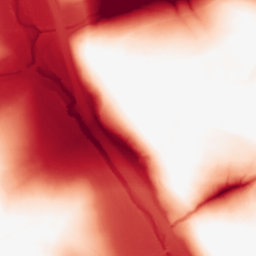
Category: morphological
Decomposition family: tophat
Decomposition parameters: size: 100
mode: black
Upsampling method: sinc_hamming
Upsampling parameters: scale: 4
kernel_size: 16
Upsampling scale: 4